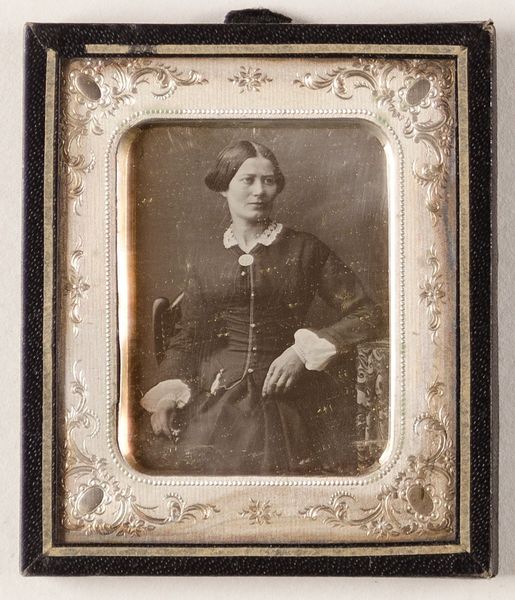
Titel: Unbekannte Frau
Standort: Hamburg
Institution: Museum für Kunst und Gewerbe Hamburg
Schlagwörter: frau, portrait, figur, foto, fotografie, photographie, photo, lichtbild, daguerreotypie, bildwerke, angewandte und bildende kunst, hessische systematik, porträt, porträtfotografie, porträtphotographie, hüftbild